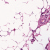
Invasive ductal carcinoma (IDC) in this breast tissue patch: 1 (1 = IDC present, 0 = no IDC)